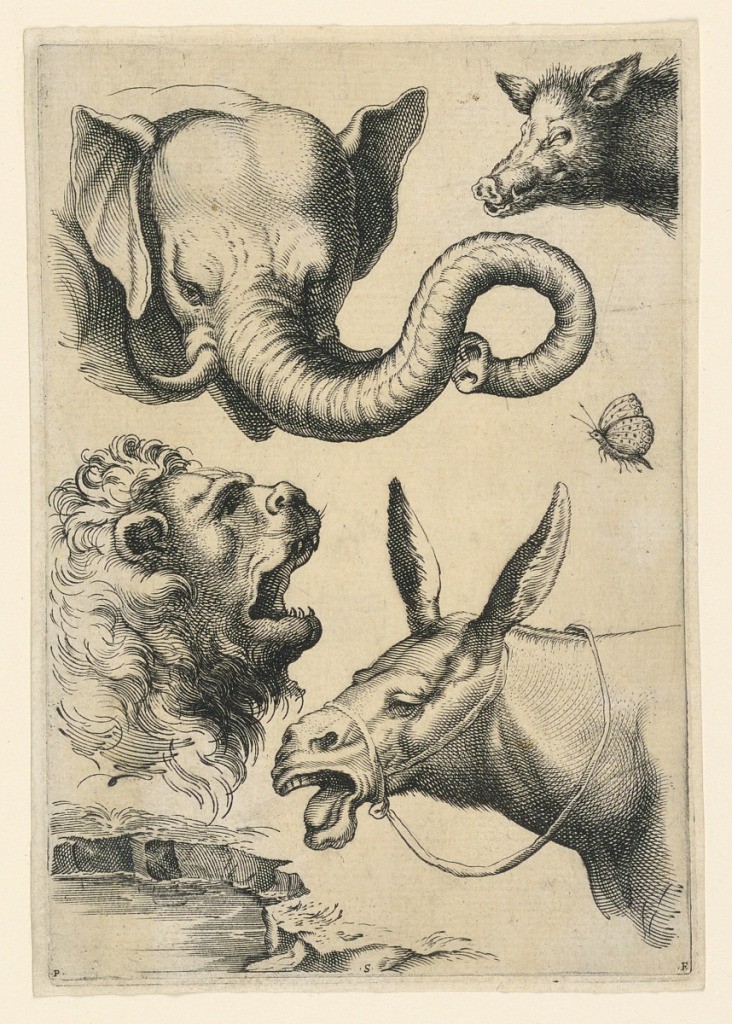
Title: Heads of an elephant, boar, lion, donkey and a butterfly, plate from the "Scuola Perfetta per Imparare a Disegnare tutto il corpo Humano Cavata dallo studio e disegni de Caracci"
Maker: Agostino Carracci, Italian, 1557 – 1602
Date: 1597–1629
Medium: engraving on laid paper
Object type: Print
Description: B.xviii. 163.73; probably from Berline 4759.